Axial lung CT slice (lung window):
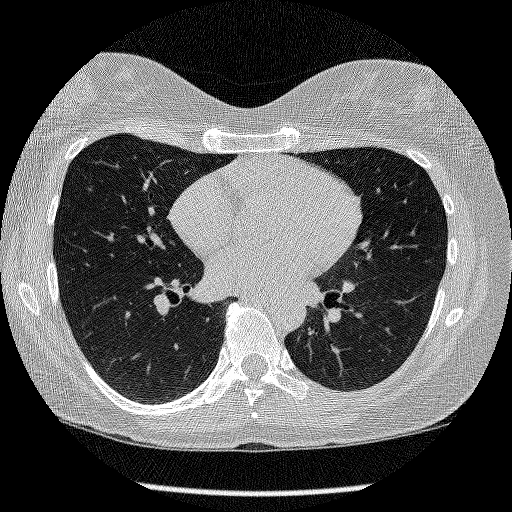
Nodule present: no